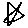
Label: star